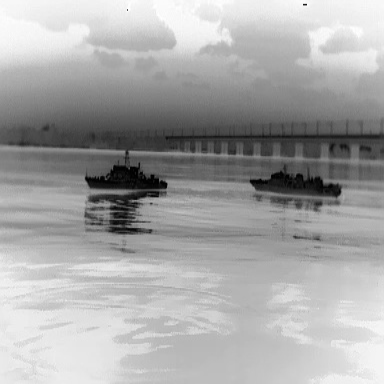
There are two warships in the infrared image.